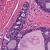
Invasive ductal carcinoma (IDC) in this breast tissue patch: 0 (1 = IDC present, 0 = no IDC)